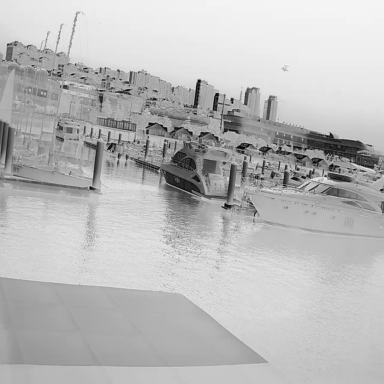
There is a sailboat in the infrared image.